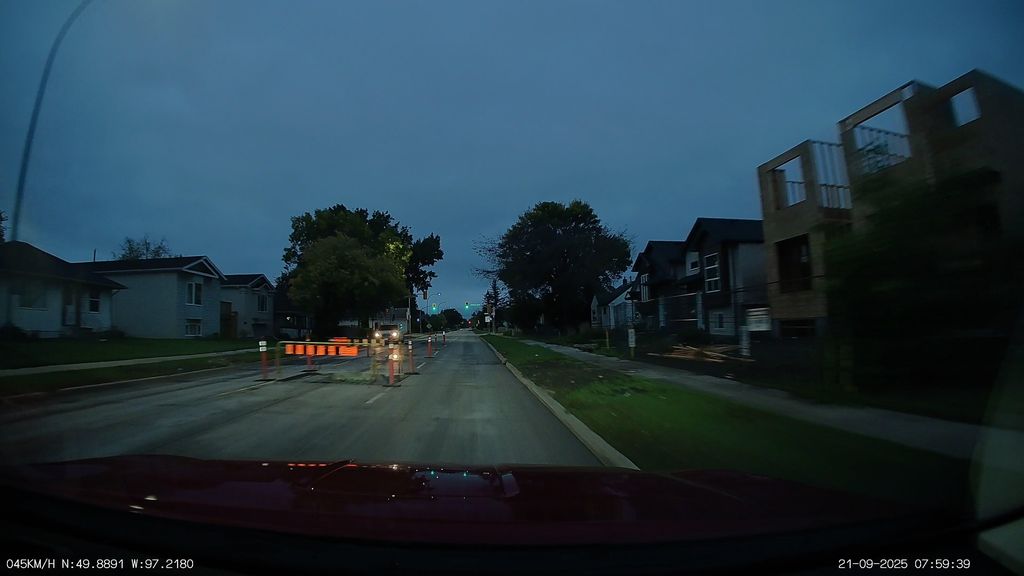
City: winnipeg